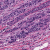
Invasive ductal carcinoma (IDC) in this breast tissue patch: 0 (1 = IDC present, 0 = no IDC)